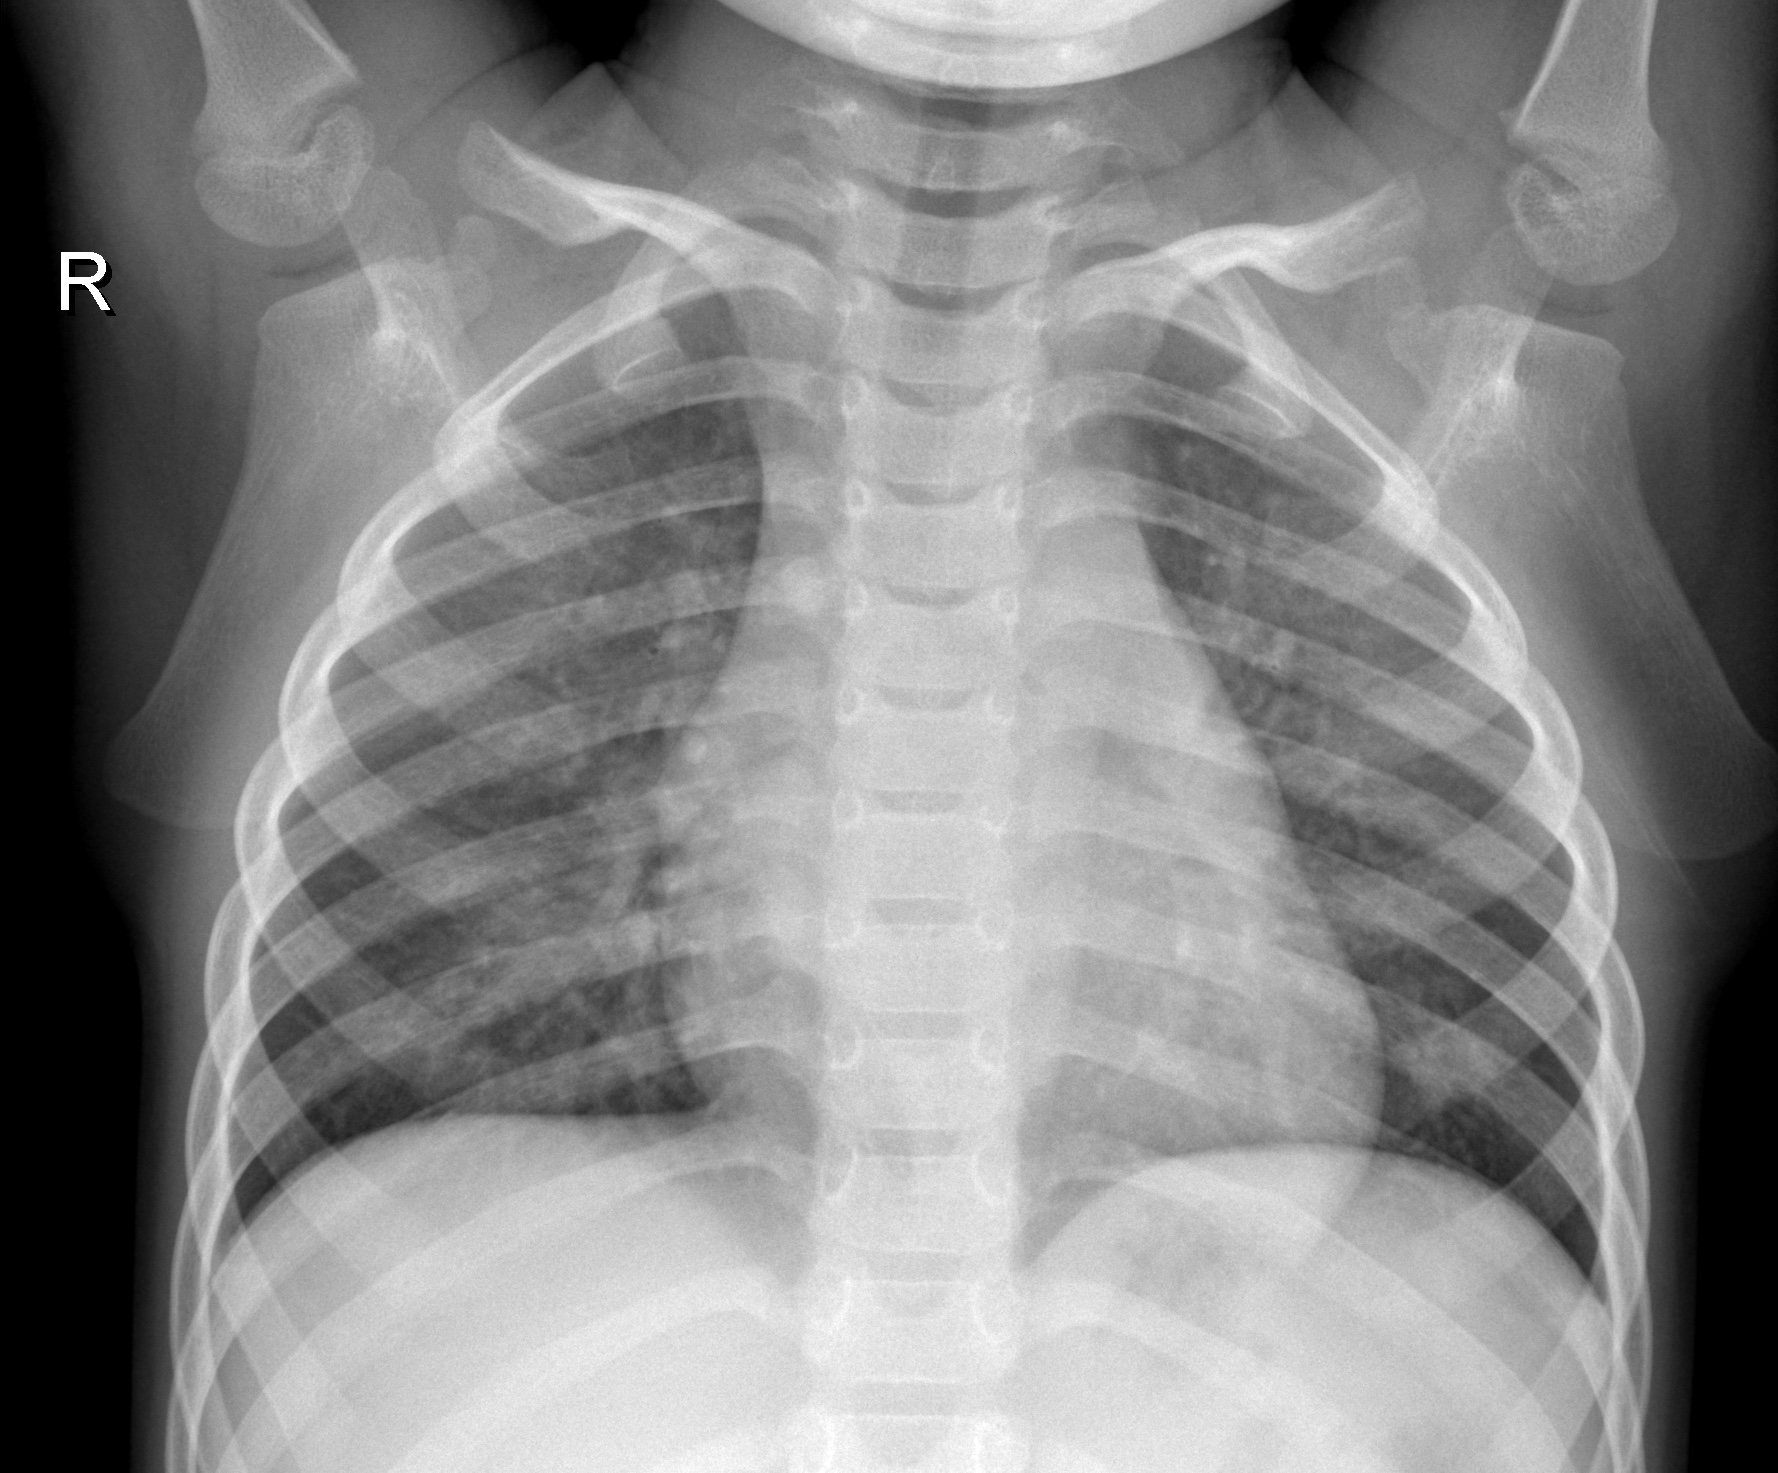
Diagnosis: NORMAL